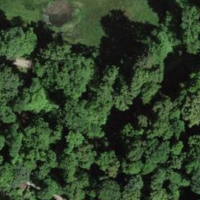
EUNIS habitat code: 41
Species observed at this site:
Menyanthes trifoliata
Fragaria vesca
Anax imperator